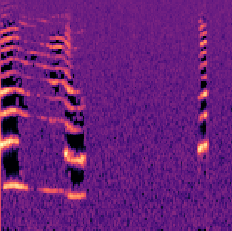
Sound class: Baby cry